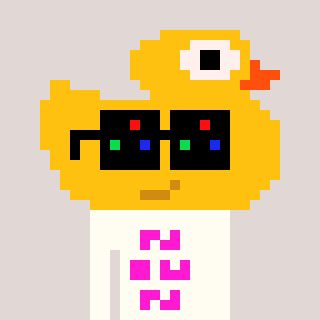
a pixel art character with square black sunglasses, a ducky-shaped head and a grayscale-colored body on a warm background